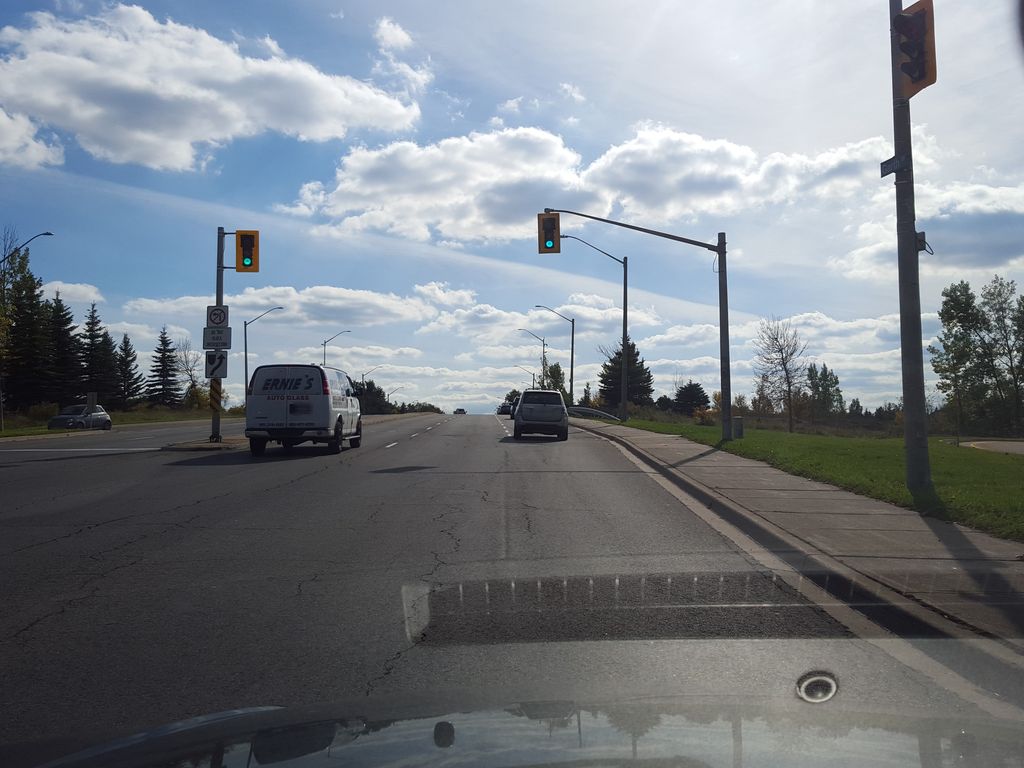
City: hamilton